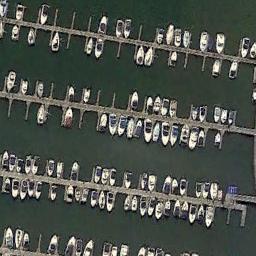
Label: harbor